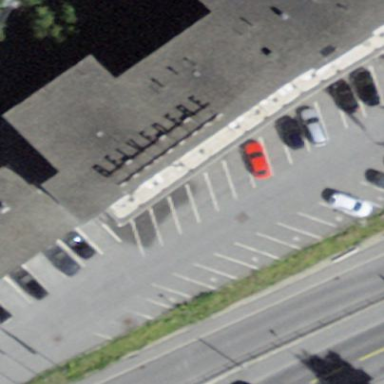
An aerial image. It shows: Parking area.